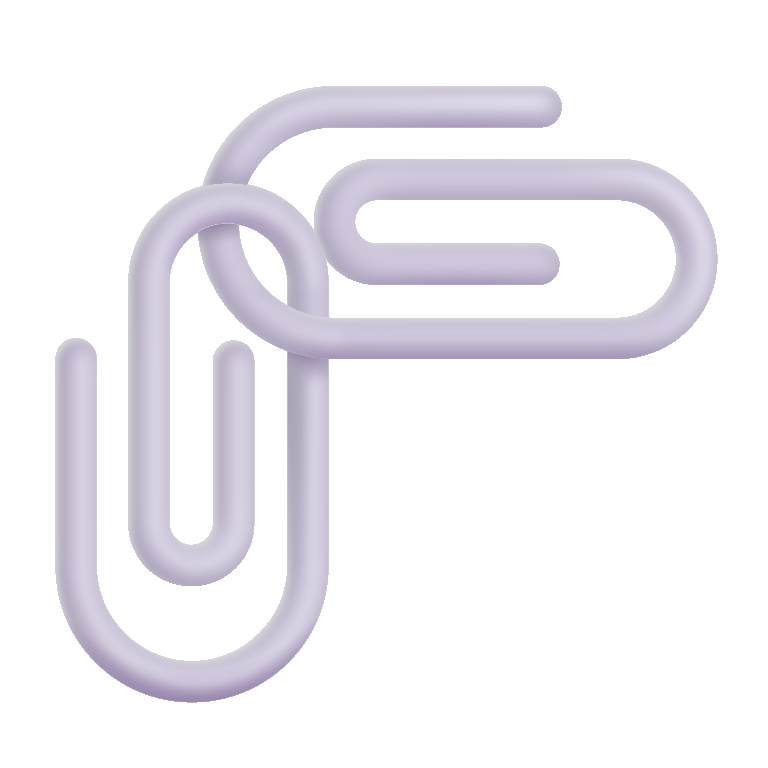
linked paperclips color